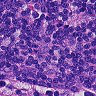
Metastatic tissue present: no